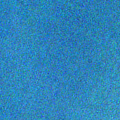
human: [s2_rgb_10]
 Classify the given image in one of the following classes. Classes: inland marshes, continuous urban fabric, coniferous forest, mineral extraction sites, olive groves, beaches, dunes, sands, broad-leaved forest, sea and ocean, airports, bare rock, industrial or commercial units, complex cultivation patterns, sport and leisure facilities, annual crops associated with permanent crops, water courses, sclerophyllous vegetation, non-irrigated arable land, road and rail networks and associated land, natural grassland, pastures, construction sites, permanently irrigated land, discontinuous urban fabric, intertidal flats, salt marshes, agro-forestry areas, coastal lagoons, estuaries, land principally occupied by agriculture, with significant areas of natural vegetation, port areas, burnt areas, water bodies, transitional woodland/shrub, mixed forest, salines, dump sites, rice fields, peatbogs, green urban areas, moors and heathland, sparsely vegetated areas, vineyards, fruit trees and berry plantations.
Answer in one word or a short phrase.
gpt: sea and ocean